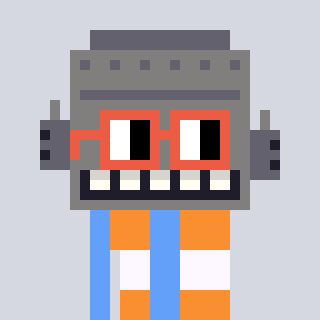
a pixel art character with square orange glasses, a robot-shaped head and a blue-colored body on a cool background